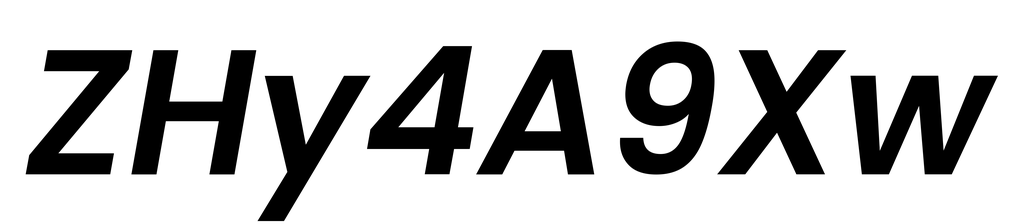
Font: Poppins-SemiBoldItalic